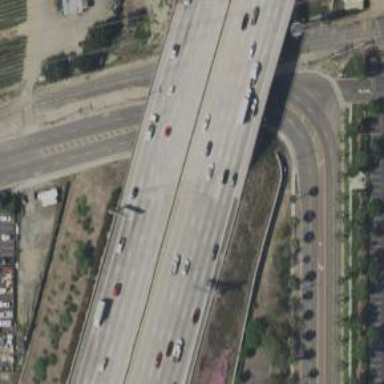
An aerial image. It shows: Bridge over motorway.